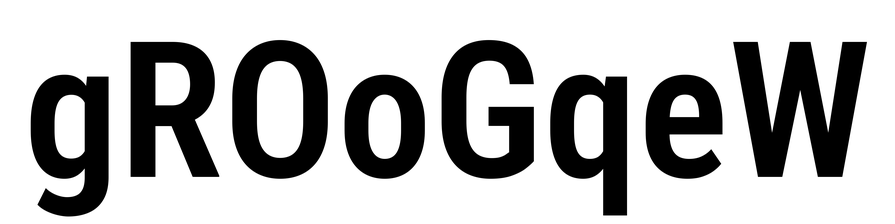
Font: Roboto_Condensed_SemiBold